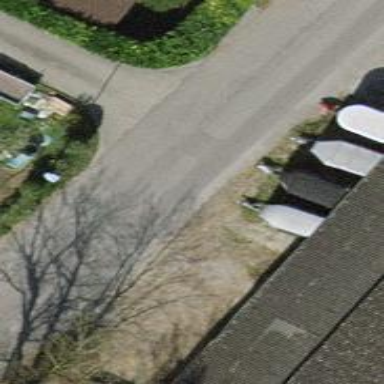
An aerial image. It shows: Paved residential road.